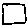
Label: square